Field crop: tomato
Growth stage: 1
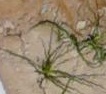
Species: cyperus